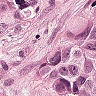
Metastatic tissue present: yes